【题型】解答题　【知识点】解析几何　【难度】easy
在平面直角坐标系中有$A(0,3)$,$B(3,3)$,$C(2,0)$，

\vspace{3pt}
\noindent
(1)求直线$AC$的一般方程；

\noindent
(2)在三角形$ABC$中，求$AB$边的高线方程；

\noindent
(3)若直线$x=m$将$\triangle ABC$面积两等分，求$m$的值
【解答】
\vspace{8pt}
\noindent
\textbf{【答案】}
(1)$3x+2y-6=0$；\quad (2)$x=2$；\quad (3)$m=\sqrt{3}$

\vspace{3pt}
\noindent
\textbf{【分析】}
(1) 斜截式求直线方程，化简即可；

\noindent
(2) 利用垂直关系，得出高线的斜率，再用点斜式方程求解；

\noindent
(3) 先由两直线的交点坐标的求法求得$D$，$E$的坐标，再结合三角形的面积公式求解即可.

\vspace{5pt}
\noindent
\textbf{【解析】}
(1) 由题意的，直线$AC$在$x$轴和$y$轴的截距分别为$2$和$3$，

\noindent
由截距式方程$\dfrac{x}{2}+\dfrac{y}{3}=1$，

\noindent
化简得$3x+2y-6=0$；

\vspace{5pt}
\noindent
(2) 直线$AB$的斜率$k_{AB}=\dfrac{3-3}{3-0}=0$，

\noindent
根据垂直关系可得，边$AB$上的高线，斜率不存在，

\noindent
由于高线过点$C(2,0)$，所以边$AB$上的高线方程为$x=2$；

\vspace{5pt}
\noindent
(3) 设直线$x=m$与边$AB$,$AC$分别交于点$D$,$E$.

\noindent
由$S_{\triangle ABC}=\dfrac{9}{2}$，得$S_{\triangle AED}=\dfrac{9}{4}$.

\noindent
又直线$AC$的方程为$\dfrac{x}{2}+\dfrac{y}{3}=1$，而点$E$在边$AC$上，故可设$E\left(m,3-\dfrac{3m}{2}\right)$. 因此，$|DE|=\dfrac{3m}{2}>0$.

\noindent
$\because S_{\triangle AED}=\dfrac{1}{2}\cdot\dfrac{3m}{2}\cdot m=\dfrac{9}{4}$，

\noindent
$\therefore m=\sqrt{3}$.
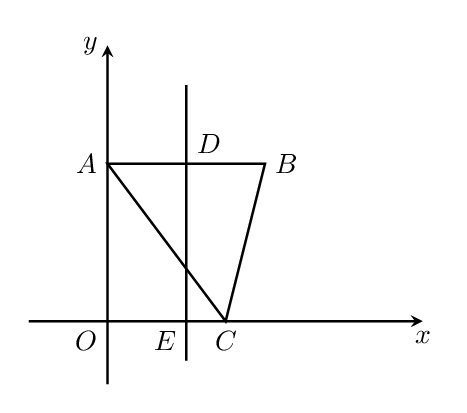